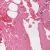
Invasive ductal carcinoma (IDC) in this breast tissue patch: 0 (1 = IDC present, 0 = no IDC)